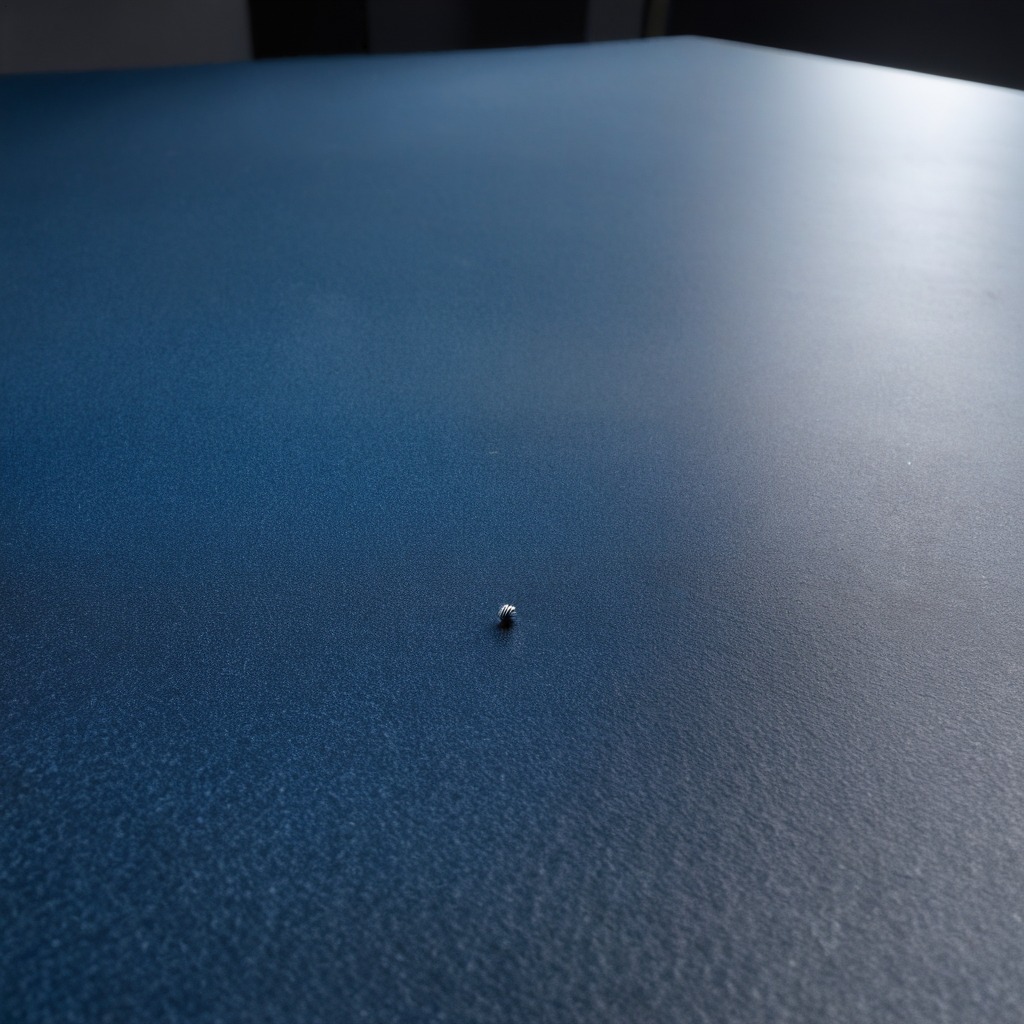
A metal screw is lying on the tabletop.